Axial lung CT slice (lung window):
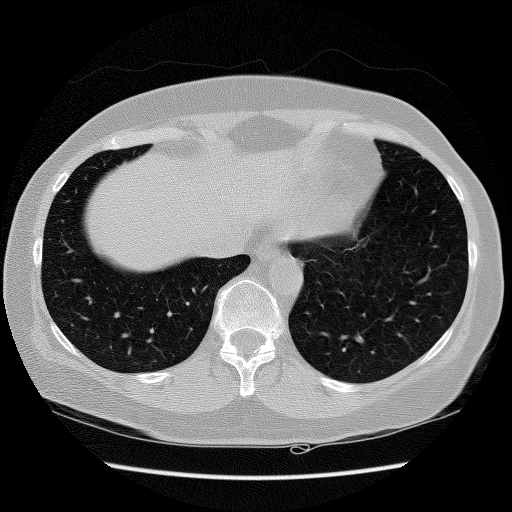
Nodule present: no